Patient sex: M
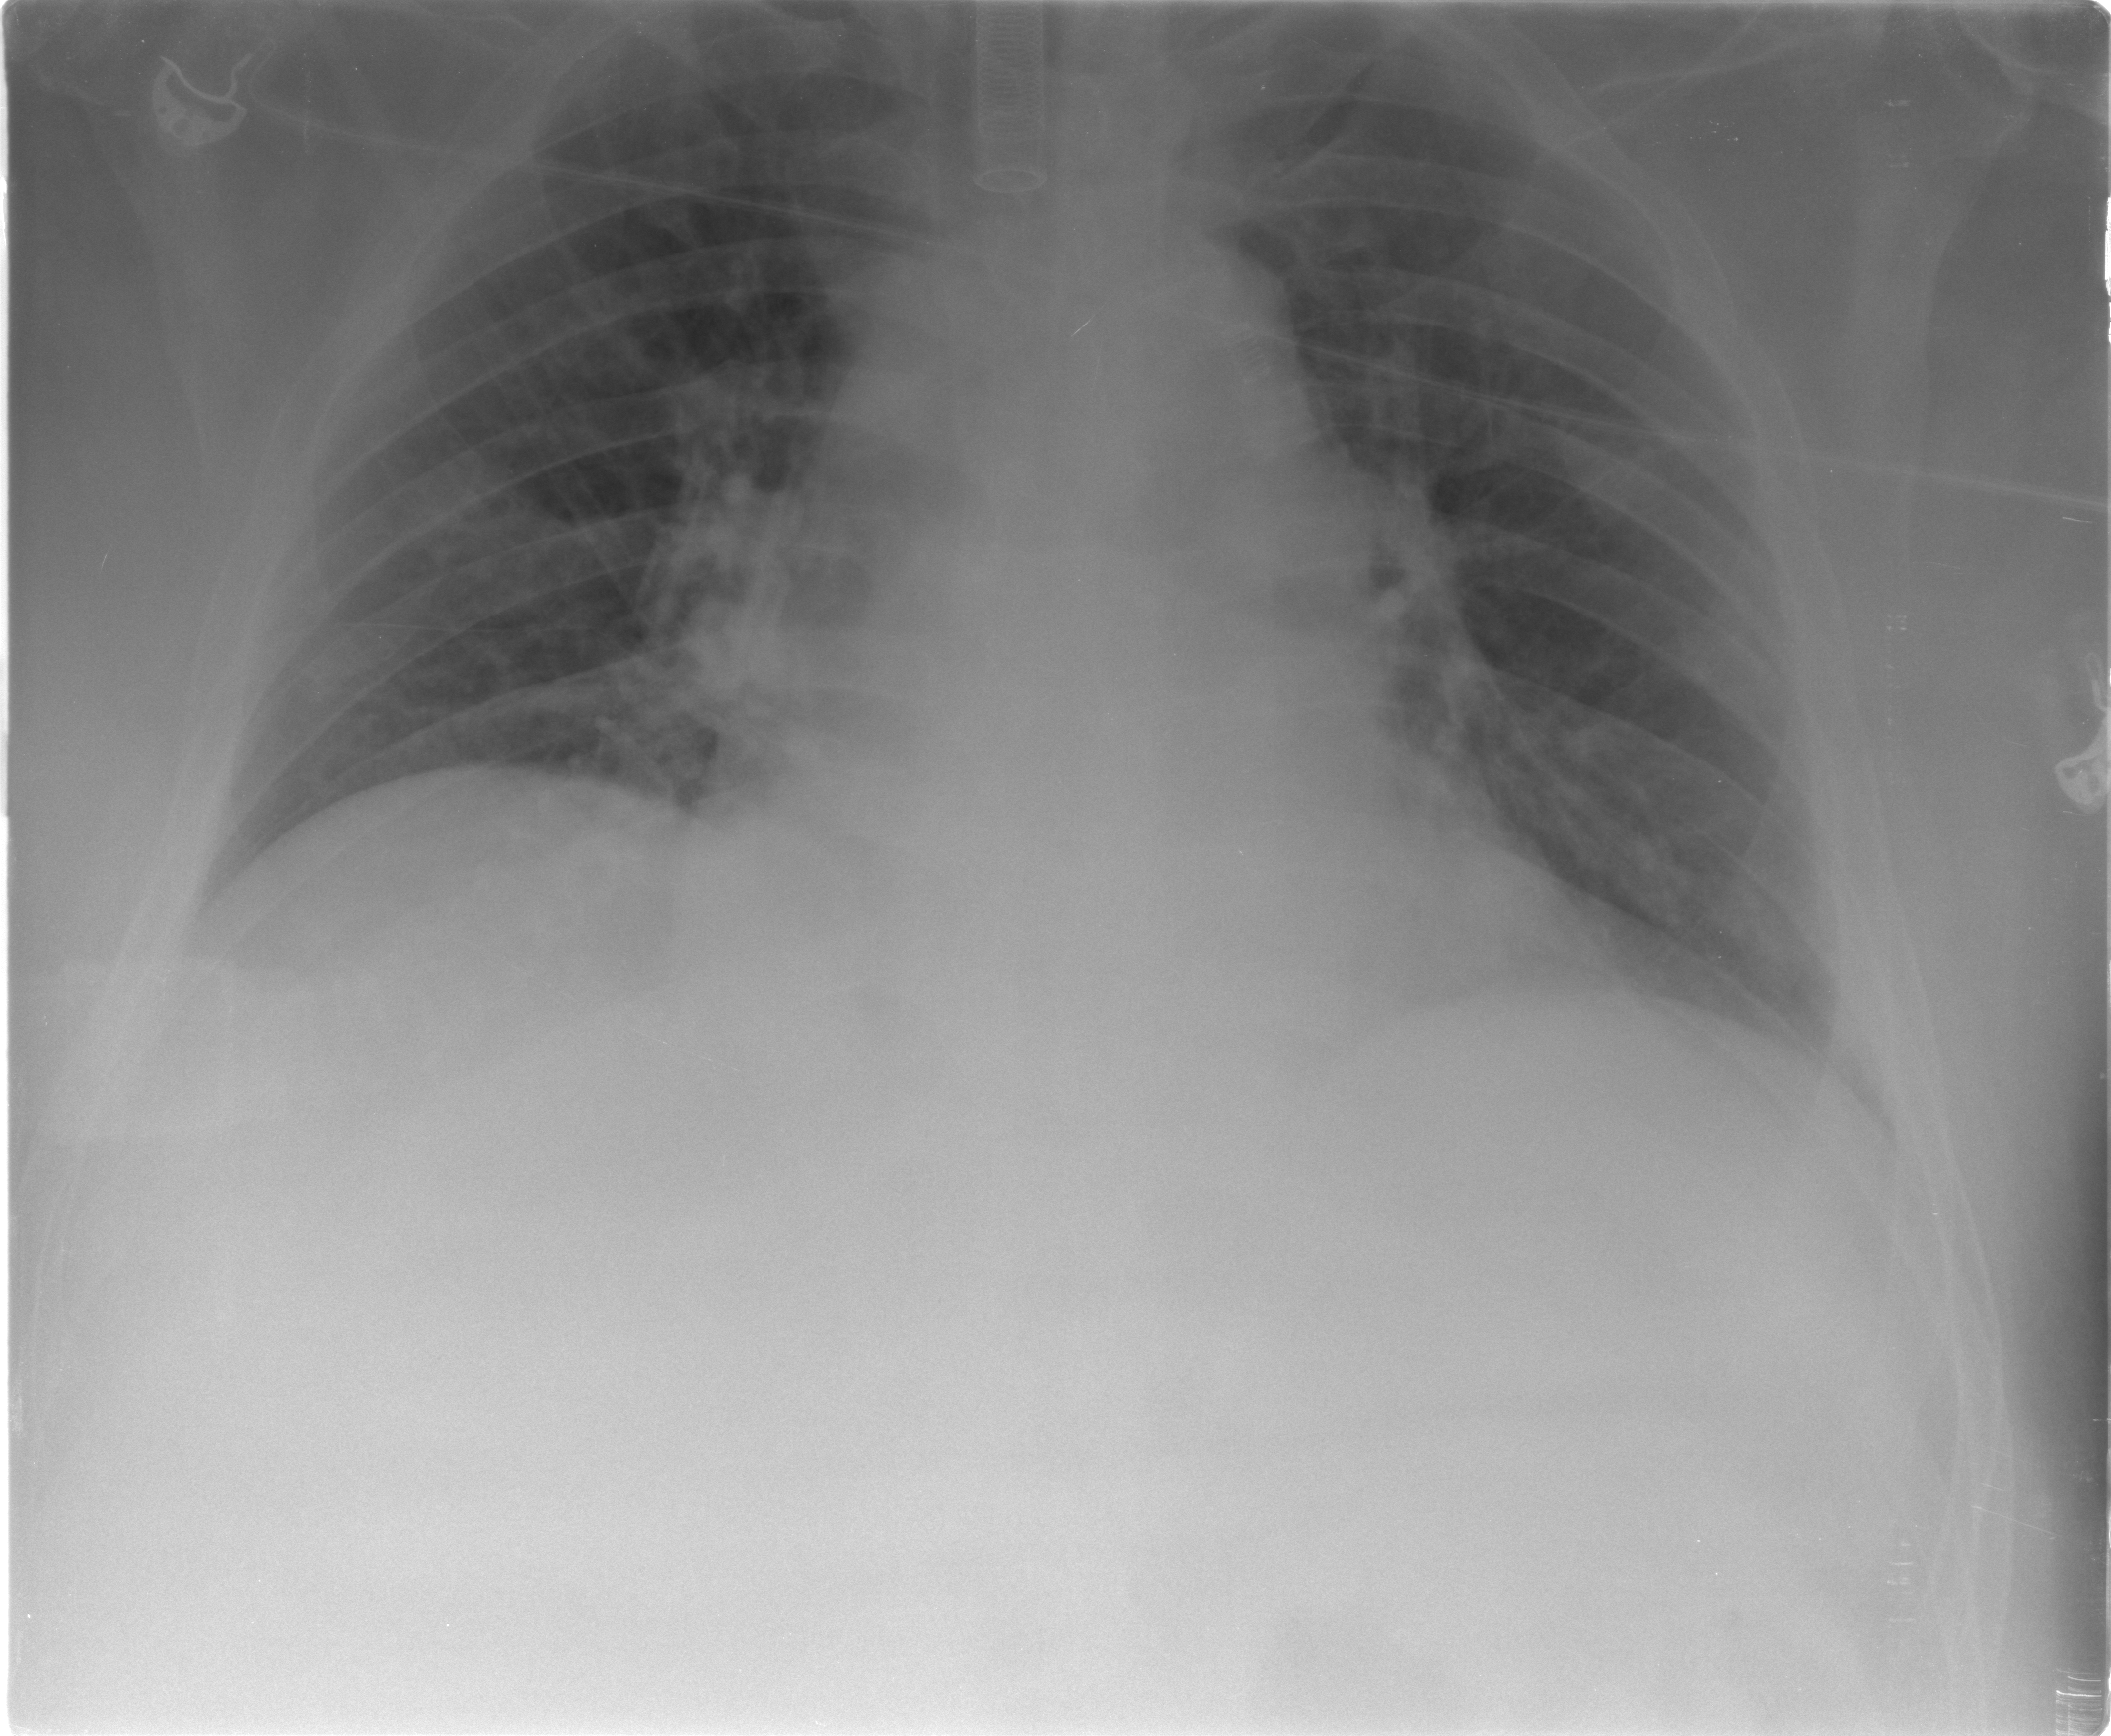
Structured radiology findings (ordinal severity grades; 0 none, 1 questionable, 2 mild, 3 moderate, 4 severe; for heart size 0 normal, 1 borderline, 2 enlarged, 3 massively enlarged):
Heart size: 1
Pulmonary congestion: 2
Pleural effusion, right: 1
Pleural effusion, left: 2
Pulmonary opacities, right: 2
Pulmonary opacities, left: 2
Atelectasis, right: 1
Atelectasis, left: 2